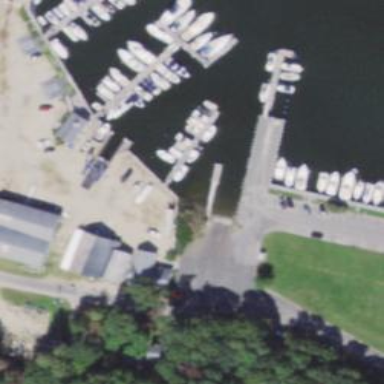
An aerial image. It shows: Slipway on leisure land.